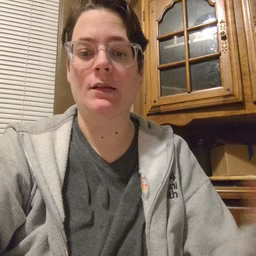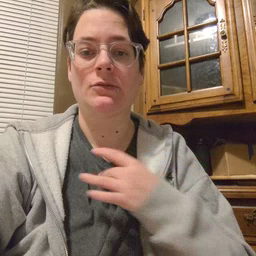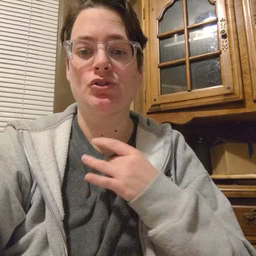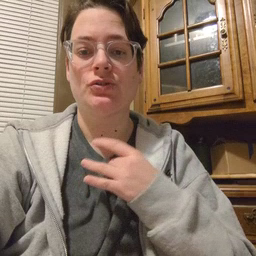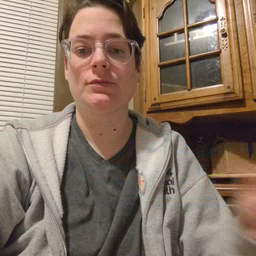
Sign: shirt